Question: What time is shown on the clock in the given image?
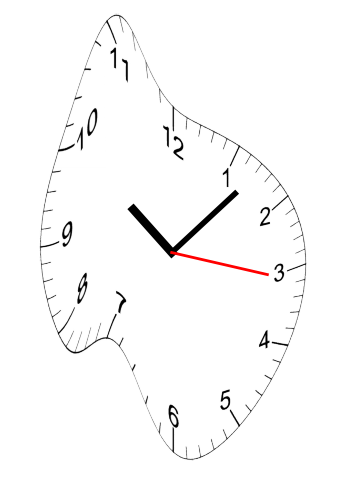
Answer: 10:07:16